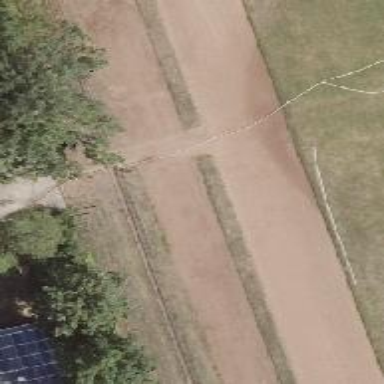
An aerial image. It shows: Athletics track located on leisure land.